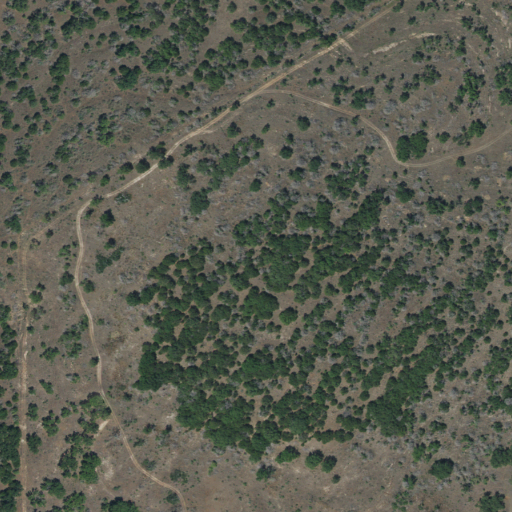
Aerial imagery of mountain in Texas named Mason Mountain containing shrub, evergreen forest, and deciduous forest